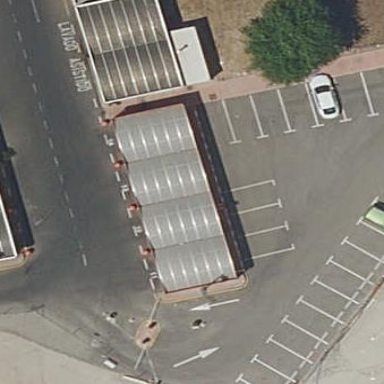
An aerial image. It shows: Car wash facility located under roof.